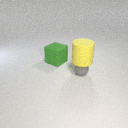
small gray rubber sphere below large yellow rubber cylinder